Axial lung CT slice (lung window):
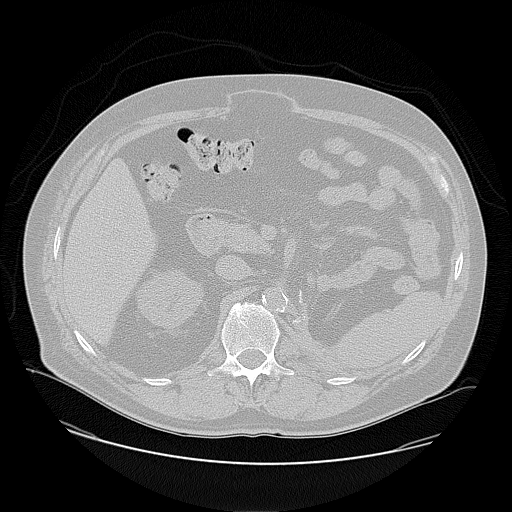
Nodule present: no